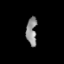
Tissue: lung
Cell type: T cells
Senescence score: 0.2231
Nuclear area (px): 290
Mean DAPI intensity: 140.272